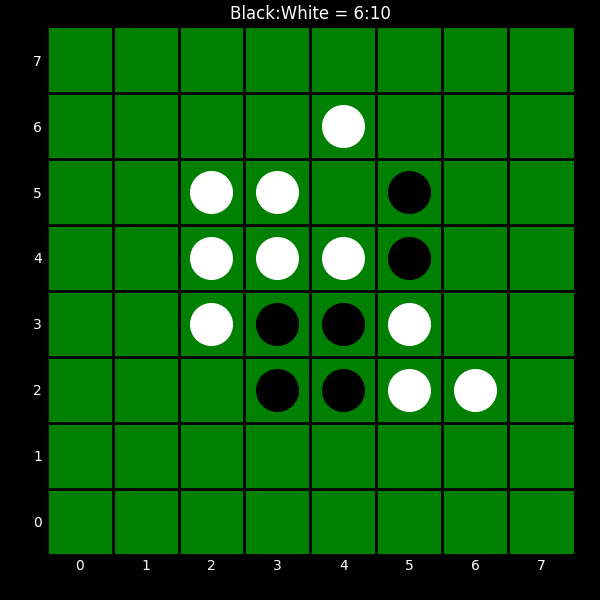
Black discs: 6
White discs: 10